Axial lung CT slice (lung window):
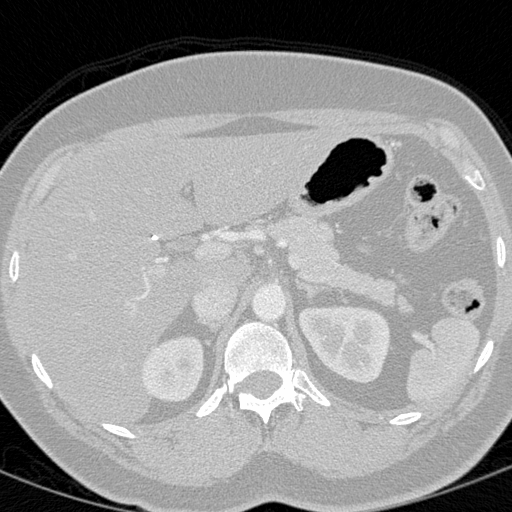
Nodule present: no